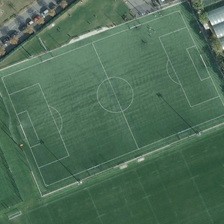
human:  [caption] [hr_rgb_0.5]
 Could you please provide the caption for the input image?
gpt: a green football field is near a building and a road .

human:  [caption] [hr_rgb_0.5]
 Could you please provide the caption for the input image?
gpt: a green football field is near a building and a road .

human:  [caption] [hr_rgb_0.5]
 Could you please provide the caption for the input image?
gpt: a green football field is near a building and a road .

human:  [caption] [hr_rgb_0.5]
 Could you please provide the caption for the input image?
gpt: a green football field is near a building and a road .

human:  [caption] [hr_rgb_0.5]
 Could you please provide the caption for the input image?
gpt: a green football field is near a building and a road .